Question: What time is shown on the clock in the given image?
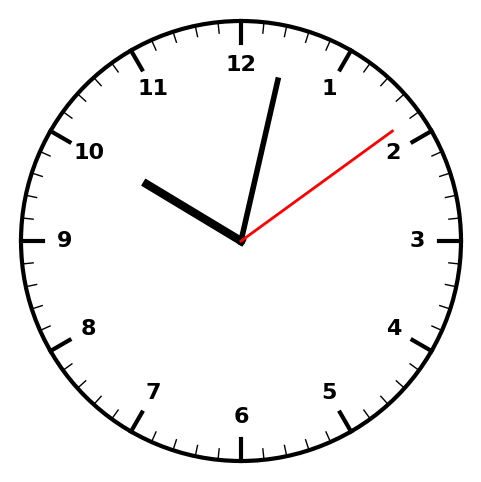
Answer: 10:02:09